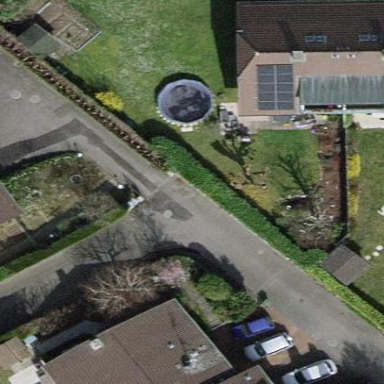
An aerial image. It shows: Garden enclosed by fence.